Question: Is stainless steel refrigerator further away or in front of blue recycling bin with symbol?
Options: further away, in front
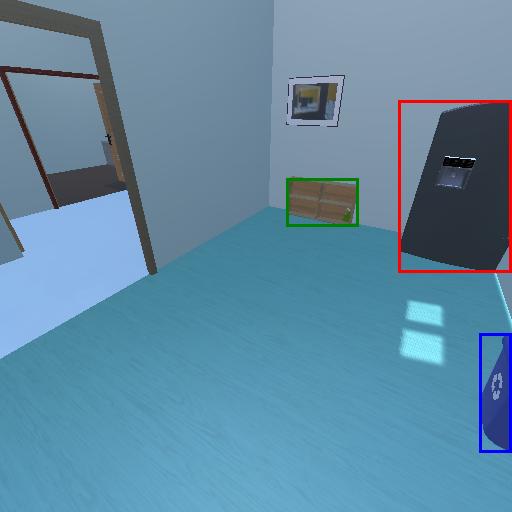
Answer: further away